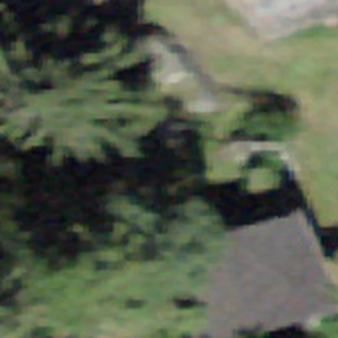
Label: other